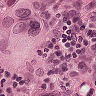
Metastatic tissue present: yes